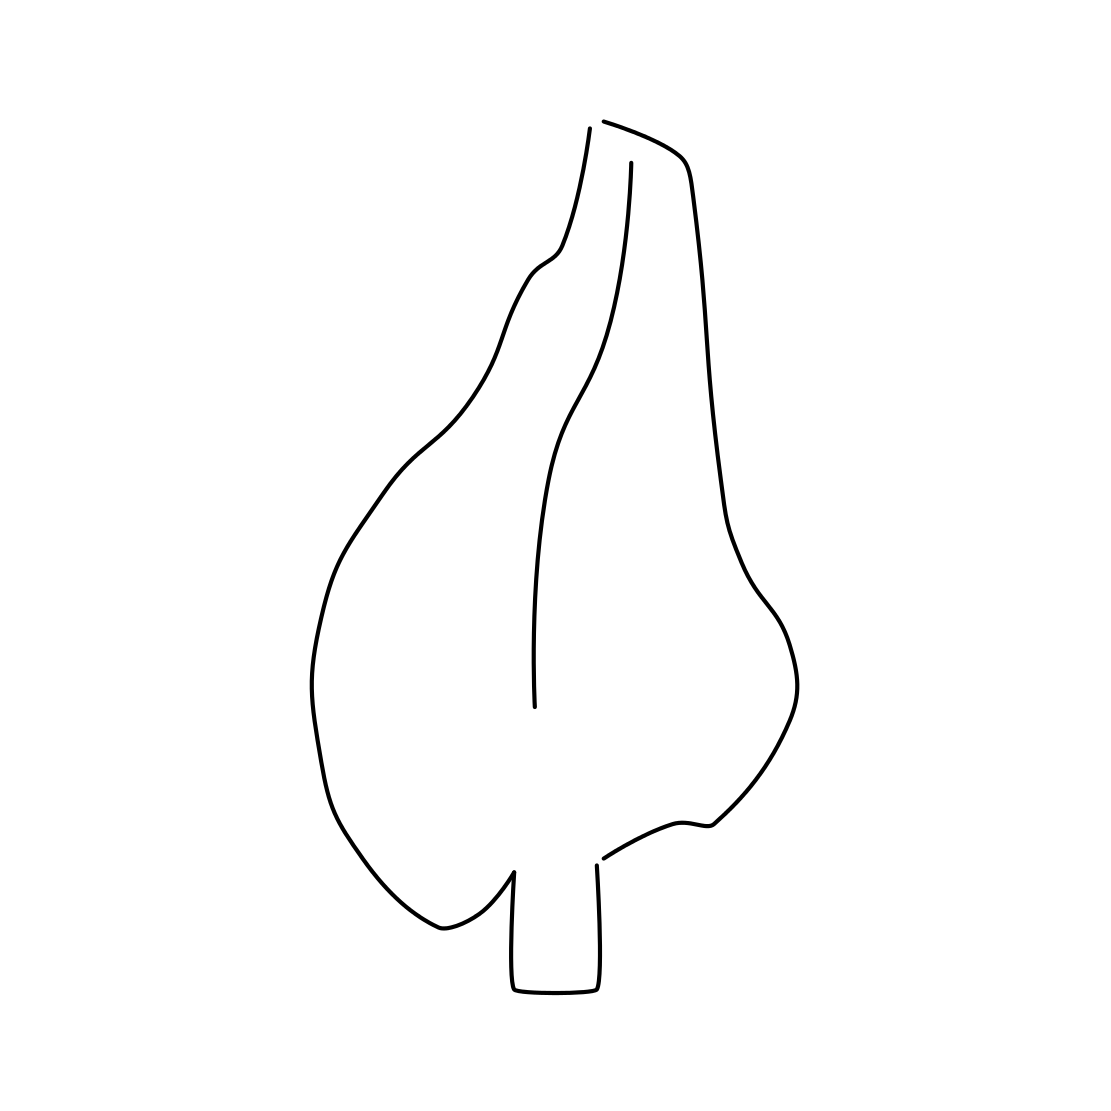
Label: leaf